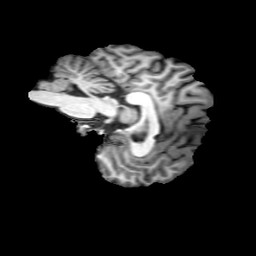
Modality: T1w
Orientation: sagittal
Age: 28
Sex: male
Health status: ill